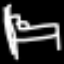
Label: bed